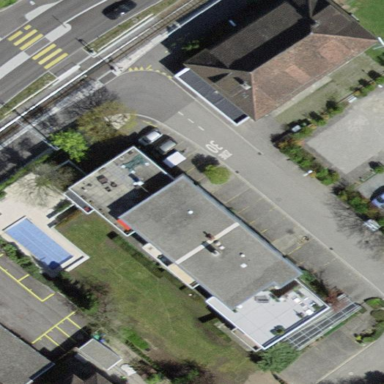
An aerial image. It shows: Apartment building with flat roof.